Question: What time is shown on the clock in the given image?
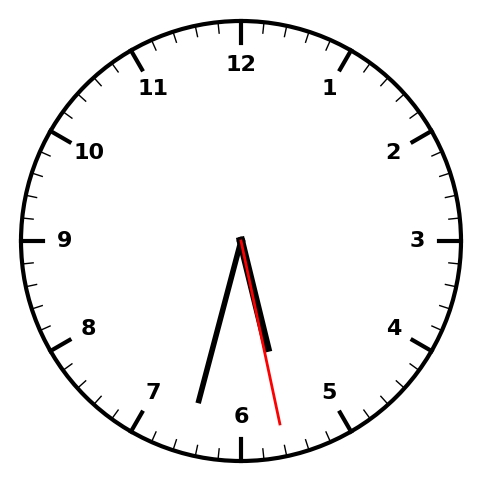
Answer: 05:32:28